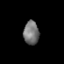
Tissue: prostate
Cell type: T cells
Senescence score: 0.2362
Nuclear area (px): 360
Mean DAPI intensity: 115.953